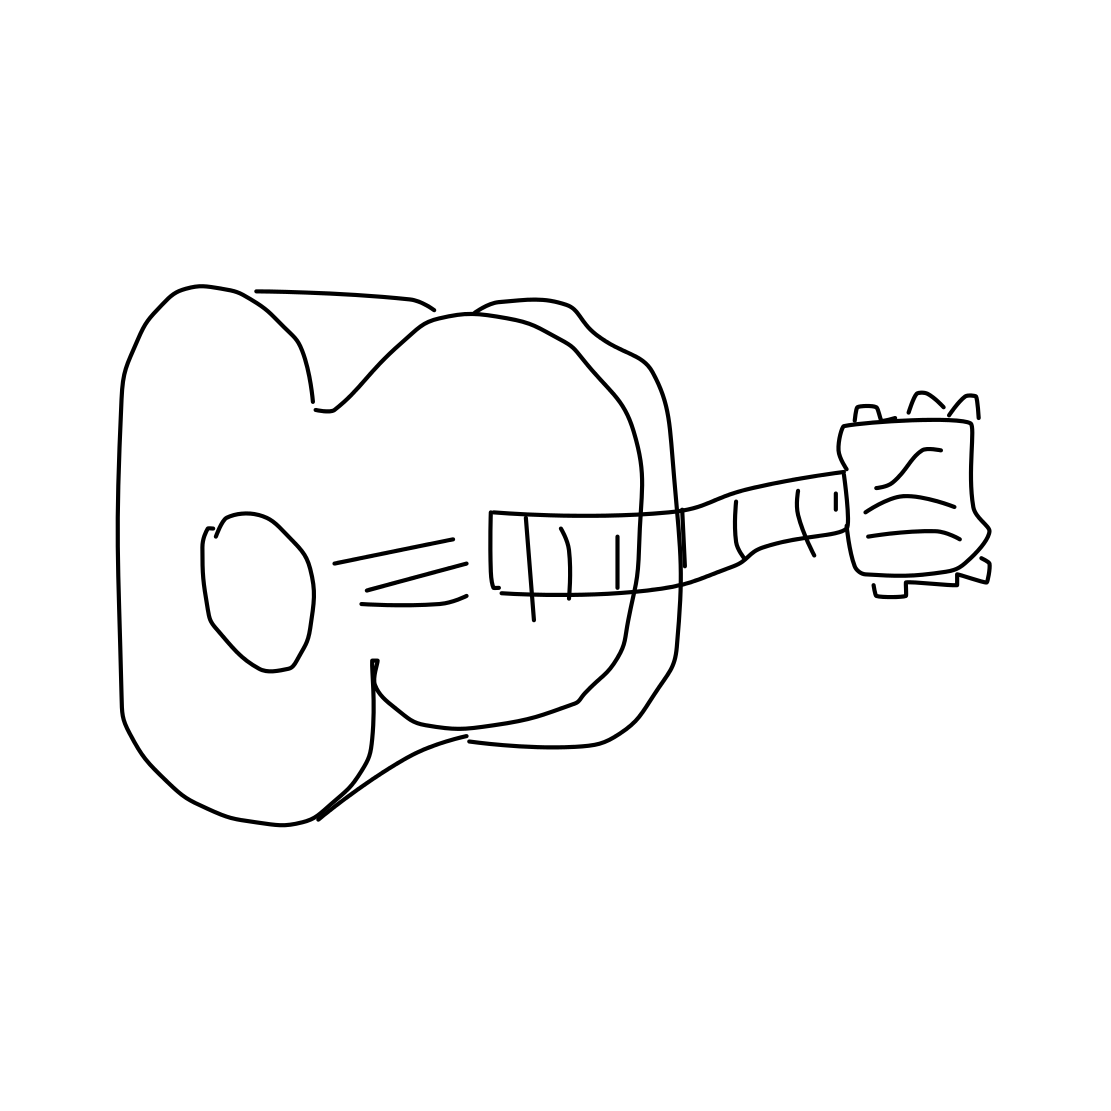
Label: guitar